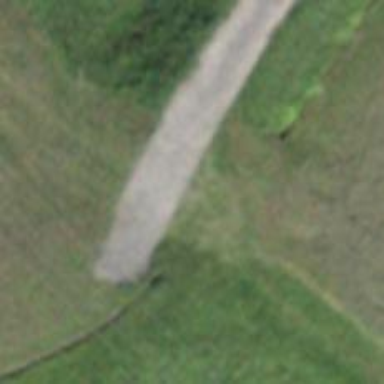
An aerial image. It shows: Gravel track with grade2 quality.